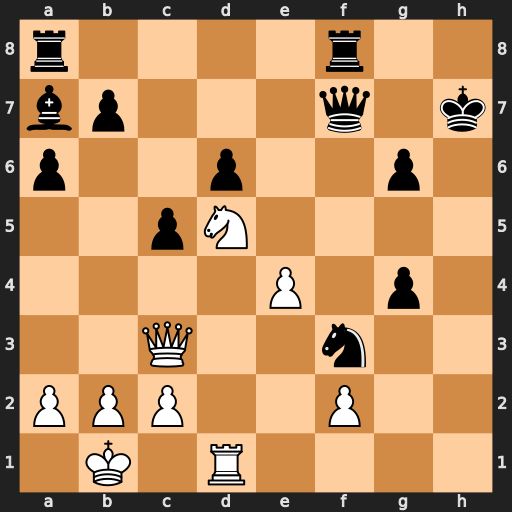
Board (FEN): r4r2/bp3q1k/p2p2p1/2pN4/4P1p1/2Q2n2/PPP2P2/1K1R4
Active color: w
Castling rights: -
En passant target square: -
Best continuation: Rh1+ Nh4 Rxh4+ Kg8 Rh8#